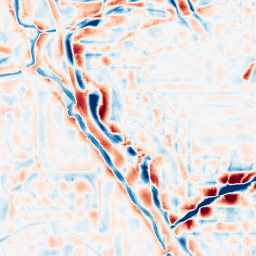
Category: wavelet
Decomposition family: wavelet_biorthogonal
Decomposition parameters: wavelet: bior2.4
level: 4
Upsampling method: cubic_catmull_rom
Upsampling parameters: scale: 2
Upsampling scale: 2